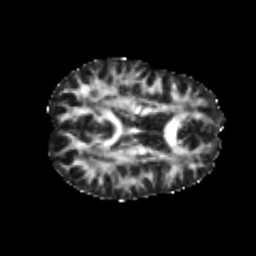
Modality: FA
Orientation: axial
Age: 25
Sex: male
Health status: healthy
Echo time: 0.074 s